Question: I have a funny problem on my machine
Windows 7 x64, using QT 5.2 for the GUI
I'm not able to start the app I always receive the error

First I thought I had a broken dll, so through some trial and error I found a solution:
I add the QT5Core.dll via enviroment path, and NOT directly to the app folder. Then the programm works. If I copy the dll back to the app Folder, Same problem as before!?!?!?1
I'm really confused, because the error only occurs on my machine?
Debugging doesn't really help,
In code, the error occures here:
'''
MyApplication::MYApplication(int argc, char** argv, int version)
: QApplication(argc, argv, version) // <<< this call fails!
{ }
'''
somebody can help me?
Why is the location of the qt5core.dll a problem?!?!?
I used the profiling function of depends and found the following behaviour:
> GetProcAddress(0x76800000 [c:\windows\syswow64\KERNEL32.DLL], "CreateSymbolicLinkW") called from > "dirone\xxxx.EXE" at address 0x00FF2877 and returned 0x7688CCE9.
First chance exception 0xE06D7363 (Microsoft C++ Exception) occurred in "c:\windows\syswow64\KERNELBASE.DLL" at address 0x765CC41F.
Exception: "bad allocation"
> LoadLibraryW("C:\BuildPackages\QT\plugins\platforms\qwindows.dll") called from "dirtwo\QT5CORE.DLL" at address 0x66AA5154.
Loaded "c:\buildpackages\qt\plugins\platforms\QWINDOWS.DLL" at address
0x0F380000. Successfully hooked module.
somehow the path to the qwindows.dll is hardcoded into the dll (there is no environment path to this directory)
If I rename the qwindows.dll or delete it, startup failes again.
BUT the qwindows.dll is bundeld with our product. It is in a subdirectory ./platforms/
AND the files are the same (diff returns equal)
Somebody have some clue what I should try next?
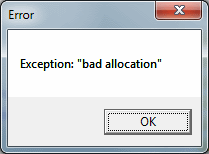
Answer: Found the Problem:
The enviromentvariable:
'''
QT_QPA_PLATFORM_PLUGIN_PATH=C:\BuildPackages\QT\plugins\platforms
'''
was set to the path. If removing this variable, everything works as it should!